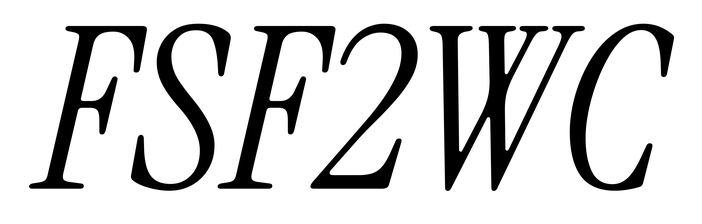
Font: InstrumentSerif-Italic